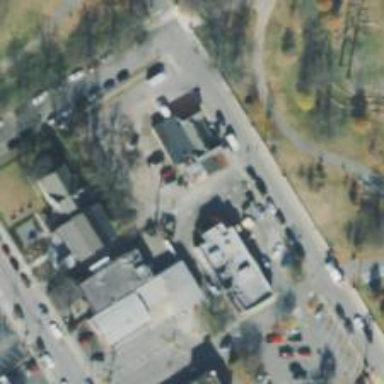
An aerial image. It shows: Alley classified as service road.